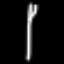
Label: fork